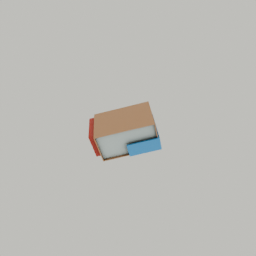
Label: architecture